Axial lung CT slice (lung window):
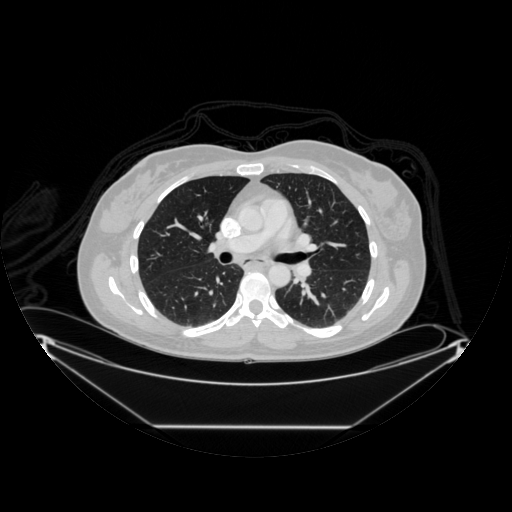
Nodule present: no